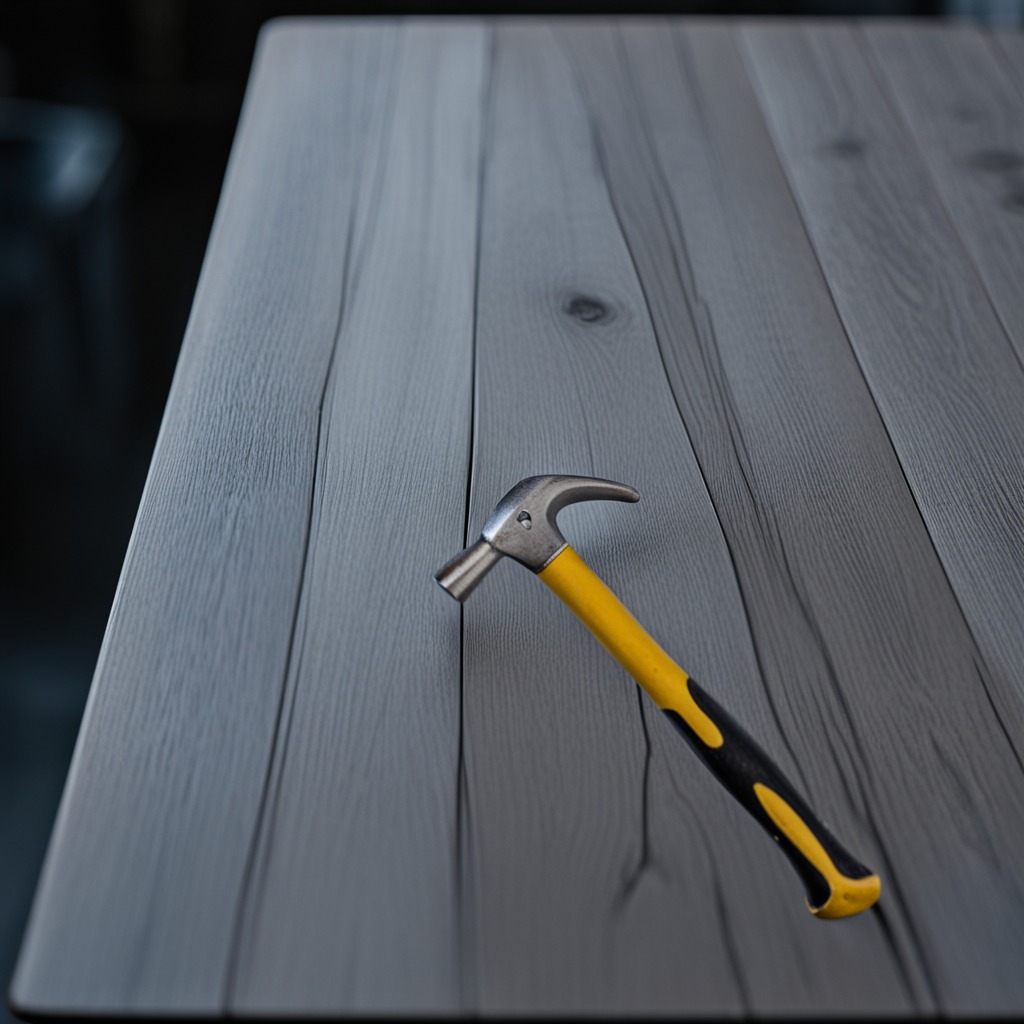
A hammer is lying on a table with faint burn marks in a small garage at twilight.